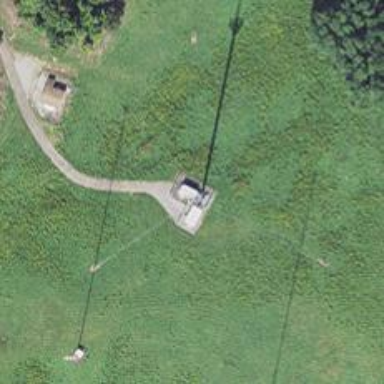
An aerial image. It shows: Mast structure.